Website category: book
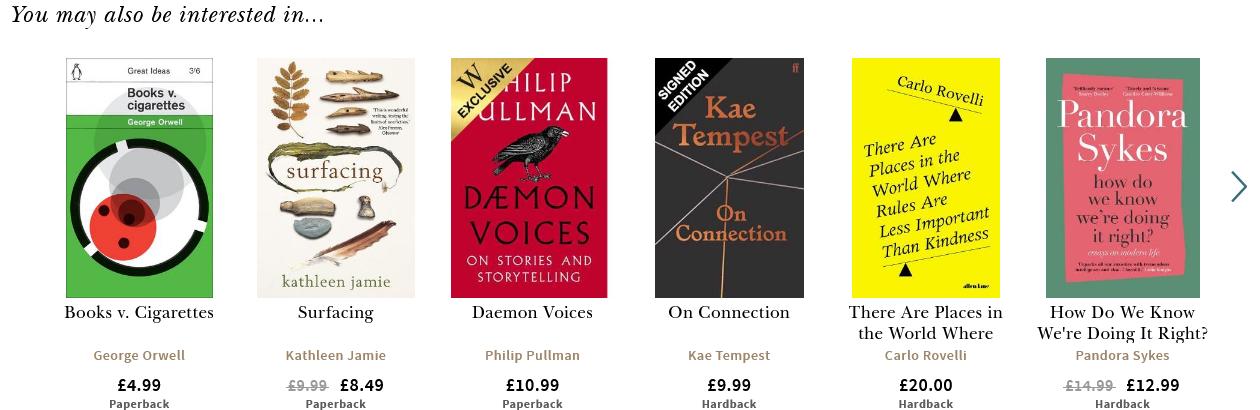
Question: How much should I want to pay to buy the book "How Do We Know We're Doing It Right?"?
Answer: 12.99

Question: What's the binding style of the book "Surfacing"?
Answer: Paperback

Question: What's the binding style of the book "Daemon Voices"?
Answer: Paperback

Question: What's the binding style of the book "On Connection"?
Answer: Hardback

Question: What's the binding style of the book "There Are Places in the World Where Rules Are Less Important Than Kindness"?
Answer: Hardback

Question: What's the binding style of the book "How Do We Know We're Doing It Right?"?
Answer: Hardback

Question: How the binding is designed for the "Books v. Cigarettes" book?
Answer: Paperback

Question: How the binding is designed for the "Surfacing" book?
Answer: Paperback

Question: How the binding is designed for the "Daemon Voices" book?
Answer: Paperback

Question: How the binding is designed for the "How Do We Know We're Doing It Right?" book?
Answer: Hardback

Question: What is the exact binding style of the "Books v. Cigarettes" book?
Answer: Paperback

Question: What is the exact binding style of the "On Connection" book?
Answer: Hardback

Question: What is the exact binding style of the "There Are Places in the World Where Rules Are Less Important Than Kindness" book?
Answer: Hardback

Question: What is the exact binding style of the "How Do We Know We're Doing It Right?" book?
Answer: Hardback

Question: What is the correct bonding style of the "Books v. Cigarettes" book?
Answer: Paperback

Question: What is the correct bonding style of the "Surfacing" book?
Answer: Paperback

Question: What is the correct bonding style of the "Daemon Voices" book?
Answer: Paperback

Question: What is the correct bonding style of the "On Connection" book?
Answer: Hardback

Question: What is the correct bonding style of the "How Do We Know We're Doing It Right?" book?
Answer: Hardback

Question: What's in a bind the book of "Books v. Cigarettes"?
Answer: Paperback

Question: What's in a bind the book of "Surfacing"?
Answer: Paperback

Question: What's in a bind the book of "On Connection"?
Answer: Hardback

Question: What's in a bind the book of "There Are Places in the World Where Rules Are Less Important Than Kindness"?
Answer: Hardback

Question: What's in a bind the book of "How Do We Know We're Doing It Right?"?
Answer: Hardback

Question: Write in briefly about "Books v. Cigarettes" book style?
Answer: Paperback

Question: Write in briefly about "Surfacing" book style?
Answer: Paperback

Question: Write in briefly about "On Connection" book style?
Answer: Hardback

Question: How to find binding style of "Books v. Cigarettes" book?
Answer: Paperback

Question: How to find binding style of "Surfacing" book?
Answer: Paperback

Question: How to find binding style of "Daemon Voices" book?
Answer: Paperback

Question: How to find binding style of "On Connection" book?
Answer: Hardback

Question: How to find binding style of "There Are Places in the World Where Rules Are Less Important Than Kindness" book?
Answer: Hardback

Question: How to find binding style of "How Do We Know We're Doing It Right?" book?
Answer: Hardback